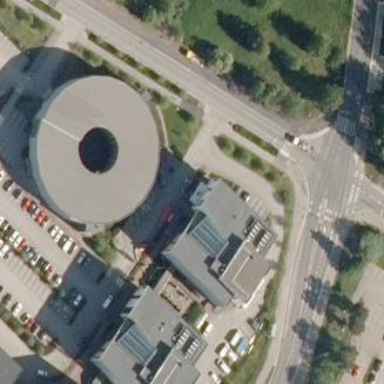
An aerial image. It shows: Office building.